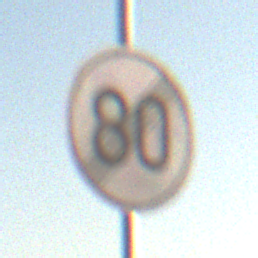
Verkehrszeichen: EndeGeschwindigkeit80
Umgebung: Outdoor, Nature
Tageszeit: SunriseSunset
Wetter: PartlyCloudy
Licht: Natural
Jahreszeit: NotSpecified
Kontrast: HighContrast